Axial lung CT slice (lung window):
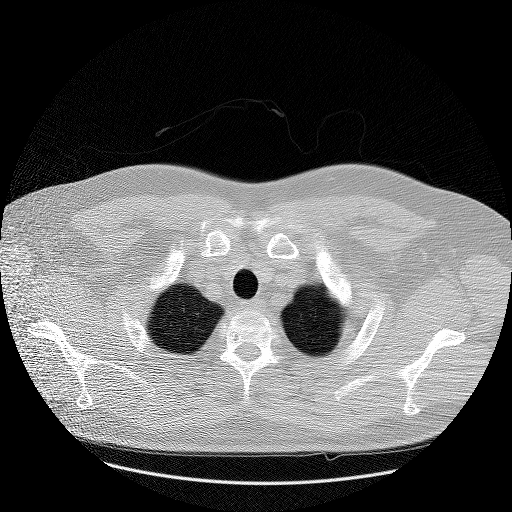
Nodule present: no